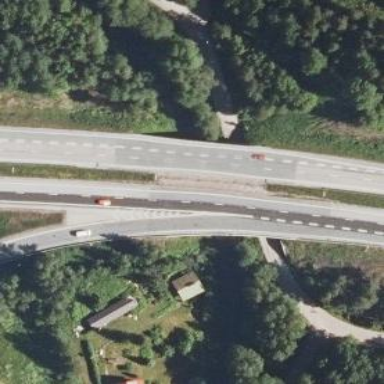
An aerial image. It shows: Man-made bridge.